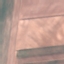
Land use / land cover: AnnualCrop